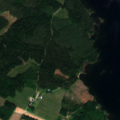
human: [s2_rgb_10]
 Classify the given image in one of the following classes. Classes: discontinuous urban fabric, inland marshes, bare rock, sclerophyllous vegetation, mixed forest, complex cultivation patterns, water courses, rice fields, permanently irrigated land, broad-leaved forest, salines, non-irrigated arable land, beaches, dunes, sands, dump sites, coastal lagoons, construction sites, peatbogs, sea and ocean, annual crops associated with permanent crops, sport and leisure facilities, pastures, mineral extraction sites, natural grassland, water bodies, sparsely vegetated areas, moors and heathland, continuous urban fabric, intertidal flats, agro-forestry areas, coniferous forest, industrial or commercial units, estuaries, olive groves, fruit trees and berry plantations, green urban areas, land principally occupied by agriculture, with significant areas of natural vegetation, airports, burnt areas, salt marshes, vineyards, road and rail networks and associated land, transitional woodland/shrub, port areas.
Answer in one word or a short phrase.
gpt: non-irrigated arable land, coniferous forest, mixed forest, water bodies